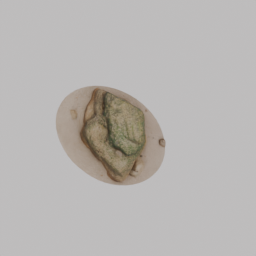
Label: nature